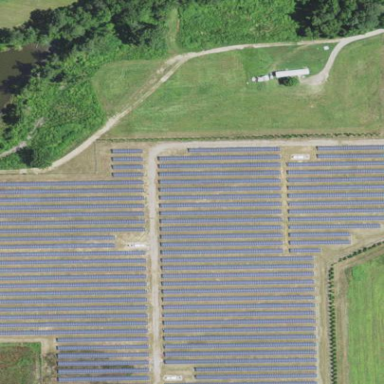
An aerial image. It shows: Solar photovoltaic power plant surrounded by fence.